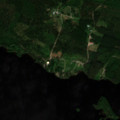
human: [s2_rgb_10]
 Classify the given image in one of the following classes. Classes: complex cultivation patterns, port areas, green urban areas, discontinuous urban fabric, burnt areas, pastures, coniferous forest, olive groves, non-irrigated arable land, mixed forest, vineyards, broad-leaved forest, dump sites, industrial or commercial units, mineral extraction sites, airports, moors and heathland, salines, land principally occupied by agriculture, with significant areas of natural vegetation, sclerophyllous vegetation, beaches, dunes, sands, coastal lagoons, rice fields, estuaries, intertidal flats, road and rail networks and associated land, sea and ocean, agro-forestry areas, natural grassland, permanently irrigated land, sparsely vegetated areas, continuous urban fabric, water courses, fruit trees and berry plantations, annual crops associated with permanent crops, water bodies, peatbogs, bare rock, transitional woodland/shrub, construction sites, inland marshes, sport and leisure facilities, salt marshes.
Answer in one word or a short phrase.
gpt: coniferous forest, mixed forest, water bodies